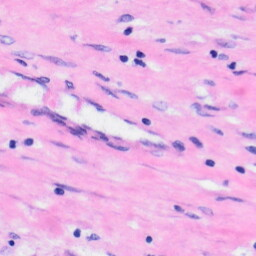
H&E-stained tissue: Liver